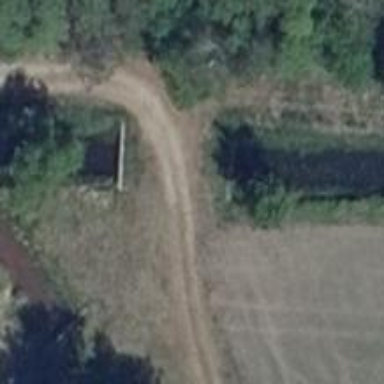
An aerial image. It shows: Culvert tunnel.